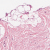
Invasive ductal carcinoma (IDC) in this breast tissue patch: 0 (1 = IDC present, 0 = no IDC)